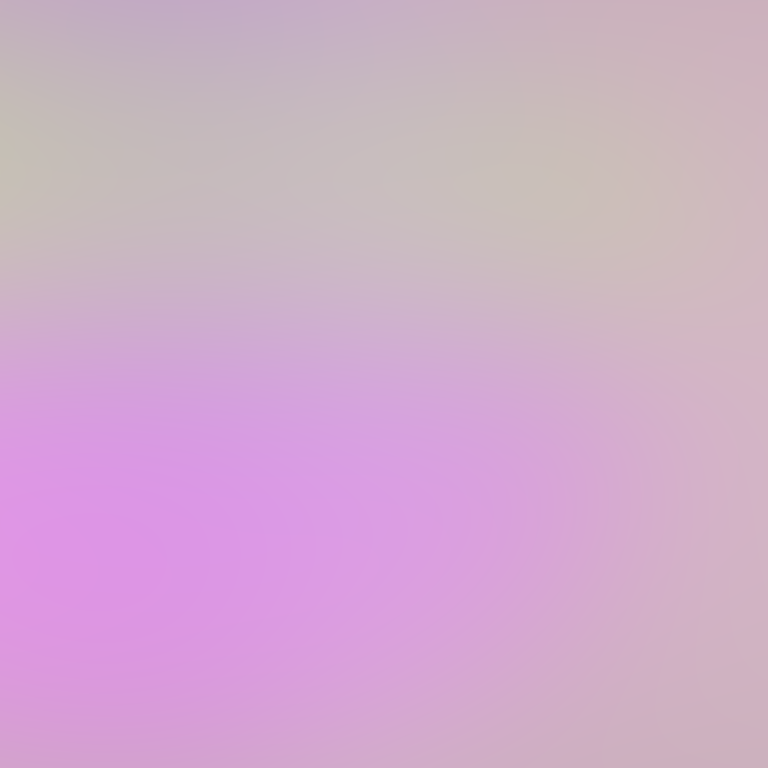
Abstract light effect, smooth gradient from soft lavender to pale pink, serene atmosphere, diffuse light, no room, no furniture, no objects.